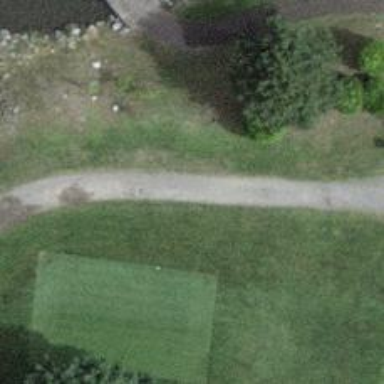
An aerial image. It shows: Designated golf cart track with grade1 surface.